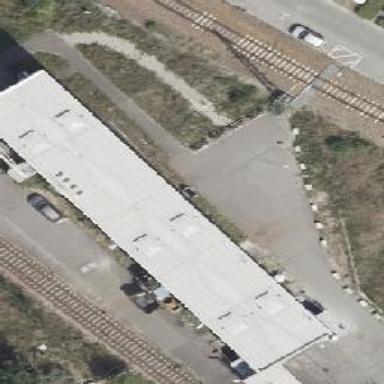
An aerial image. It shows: Railway yard with building passage tunnel.